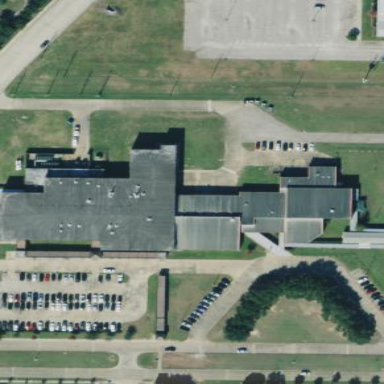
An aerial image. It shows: School building.